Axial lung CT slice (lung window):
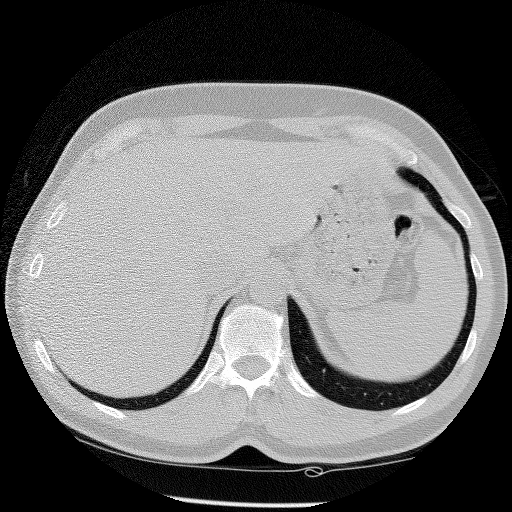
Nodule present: no